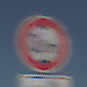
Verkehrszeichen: TatsaechlicheHoehe
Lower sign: RichtungsangabeDurchPfeile5
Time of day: MorningAfternoon
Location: Outdoor (Nature)
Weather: Clear
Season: NotSpecified
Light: Natural